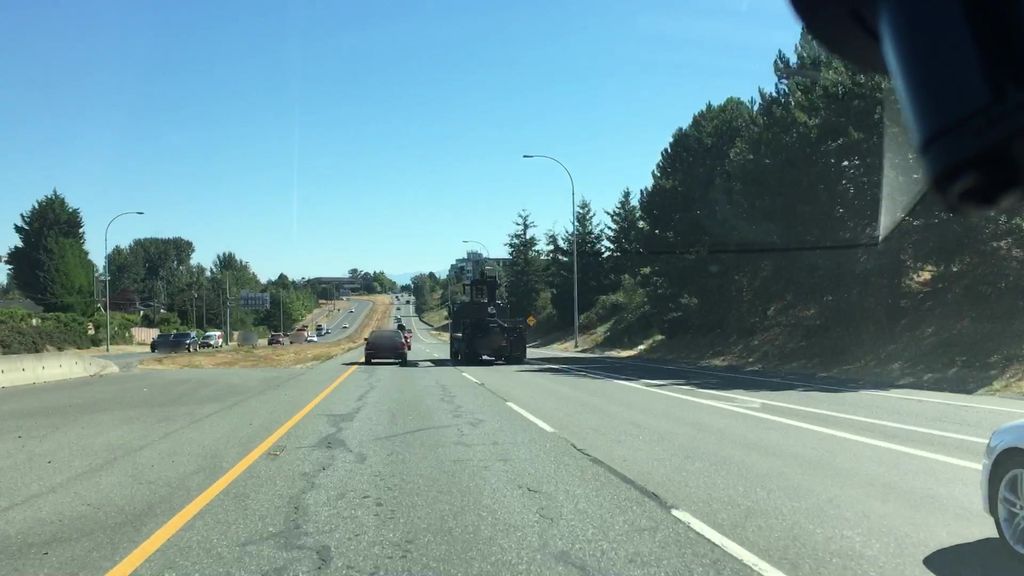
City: victoria